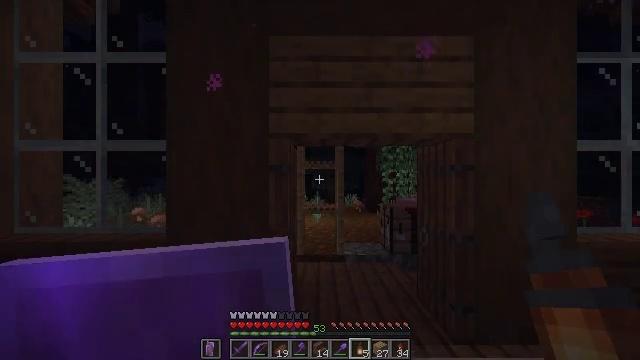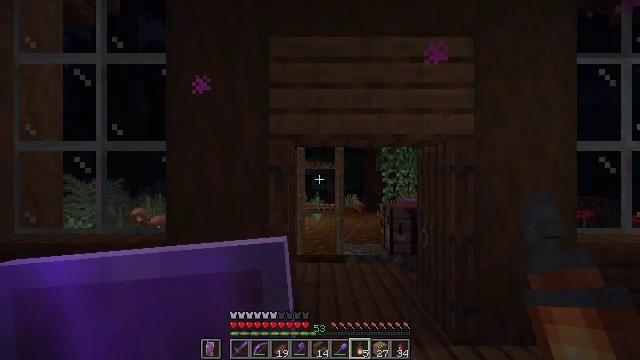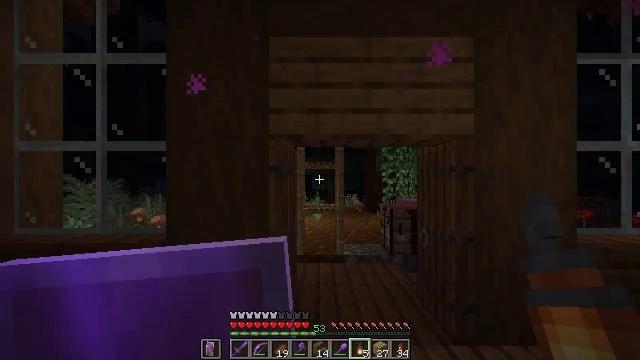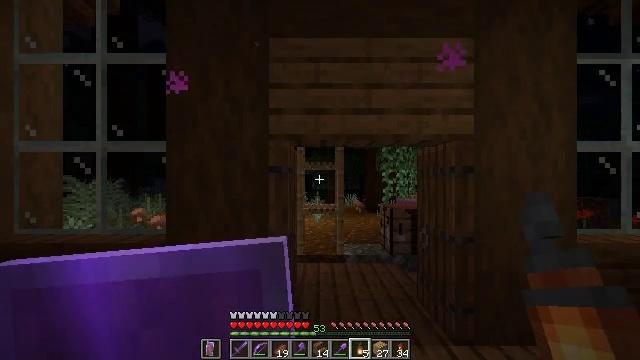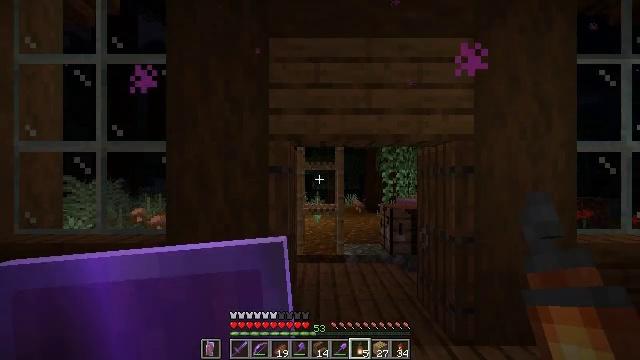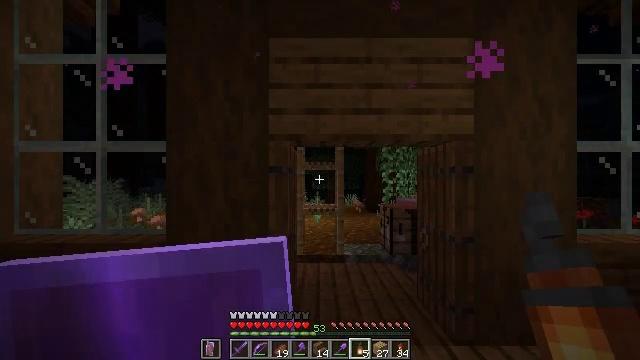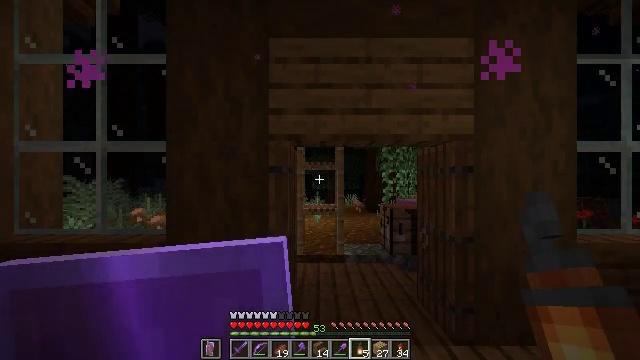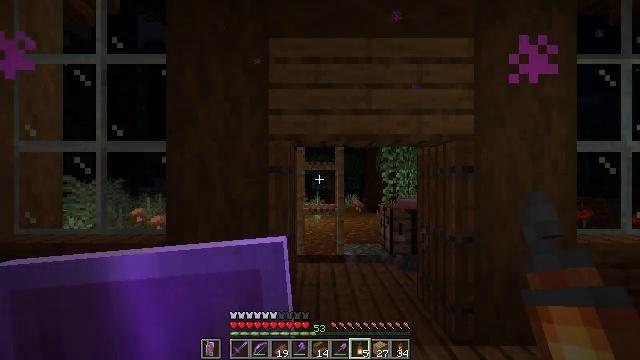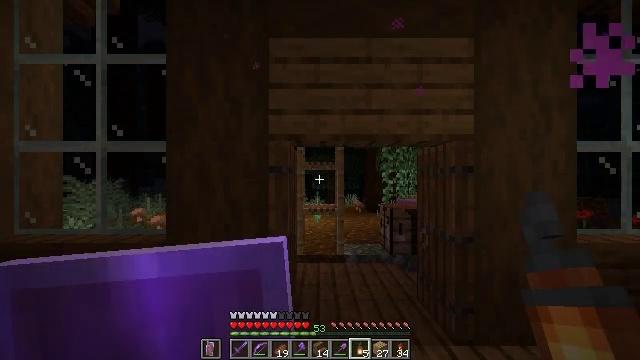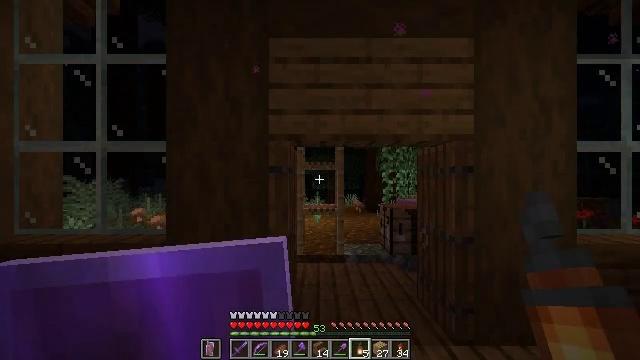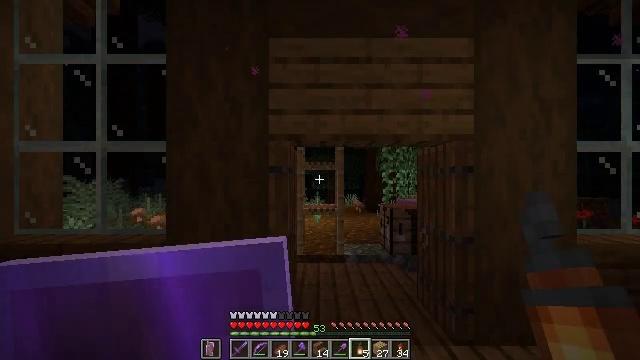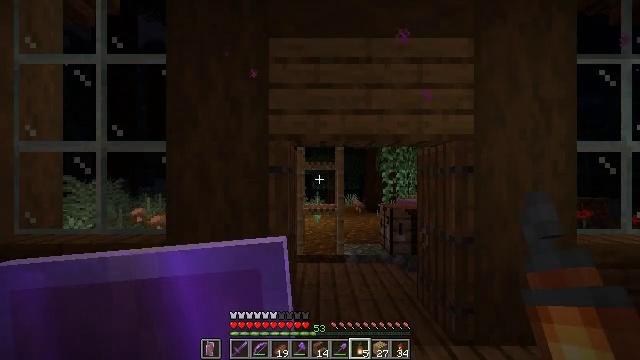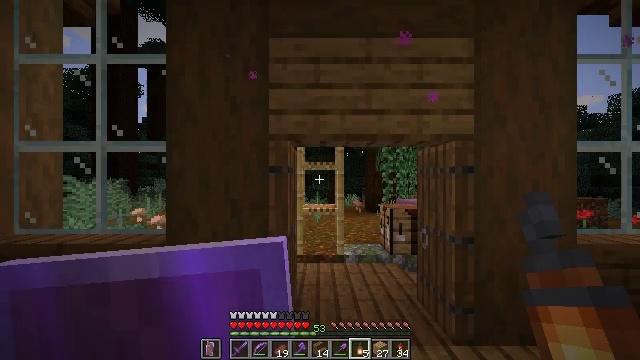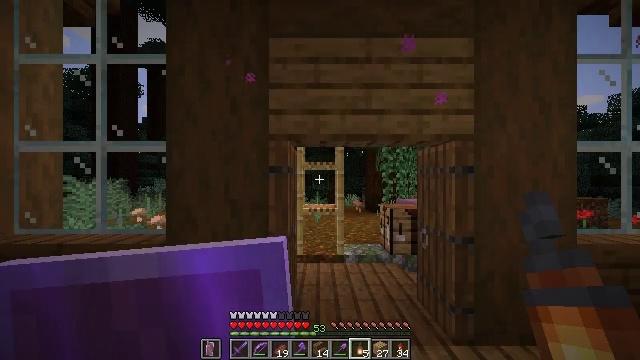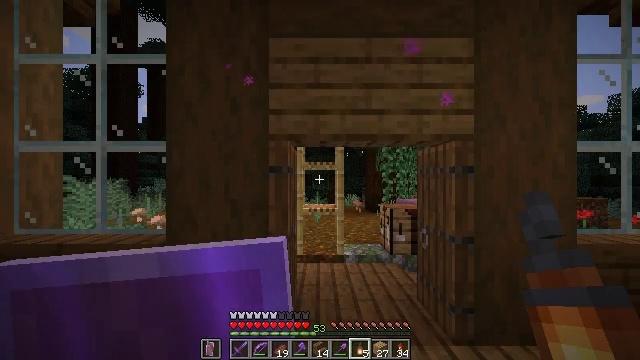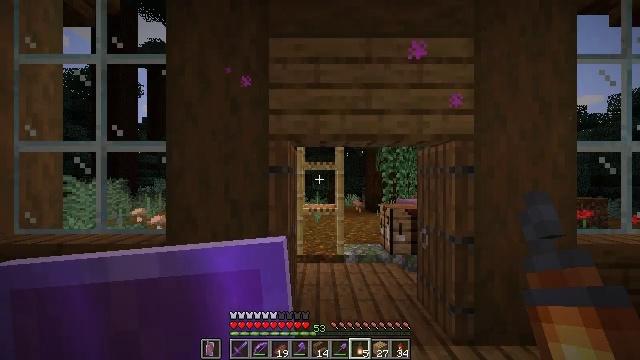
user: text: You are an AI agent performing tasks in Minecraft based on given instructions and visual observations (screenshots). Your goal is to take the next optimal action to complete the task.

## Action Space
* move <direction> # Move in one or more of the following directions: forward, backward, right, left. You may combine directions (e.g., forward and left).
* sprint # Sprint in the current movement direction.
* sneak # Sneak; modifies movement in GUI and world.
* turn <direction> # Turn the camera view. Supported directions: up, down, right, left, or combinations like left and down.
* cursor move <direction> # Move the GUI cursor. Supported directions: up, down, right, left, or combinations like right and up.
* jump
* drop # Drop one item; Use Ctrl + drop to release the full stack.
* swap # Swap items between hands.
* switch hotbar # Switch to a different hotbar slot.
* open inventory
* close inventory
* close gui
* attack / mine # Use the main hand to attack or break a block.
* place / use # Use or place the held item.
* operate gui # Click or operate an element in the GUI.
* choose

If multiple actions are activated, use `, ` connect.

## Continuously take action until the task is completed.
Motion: motion action
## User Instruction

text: Put back the crafting table.
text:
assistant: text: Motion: no_op
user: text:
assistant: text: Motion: no_op
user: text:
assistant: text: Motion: no_op
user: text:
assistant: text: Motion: no_op
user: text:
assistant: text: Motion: no_op
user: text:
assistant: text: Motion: no_op
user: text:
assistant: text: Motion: no_op
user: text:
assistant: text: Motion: no_op
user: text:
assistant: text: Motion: no_op
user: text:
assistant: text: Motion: no_op
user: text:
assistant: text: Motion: no_op
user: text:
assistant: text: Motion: no_op
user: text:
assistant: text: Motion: no_op
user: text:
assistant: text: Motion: no_op
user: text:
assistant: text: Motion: no_op
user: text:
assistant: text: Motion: no_op
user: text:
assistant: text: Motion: no_op
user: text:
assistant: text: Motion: no_op
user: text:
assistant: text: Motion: no_op
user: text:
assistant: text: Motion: no_op
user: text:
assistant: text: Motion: no_op
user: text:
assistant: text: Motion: no_op
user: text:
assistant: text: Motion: no_op
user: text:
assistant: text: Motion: no_op
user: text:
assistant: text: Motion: move forward
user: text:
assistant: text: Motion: move forward
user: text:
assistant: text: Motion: move forward, turn left
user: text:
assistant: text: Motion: move forward, turn left
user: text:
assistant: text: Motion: move forward, turn left
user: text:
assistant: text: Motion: move forward, turn left and down